Field crop: maize
Growth stage: 2
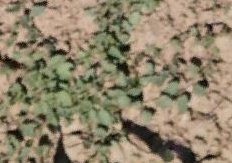
Species: convolvulus